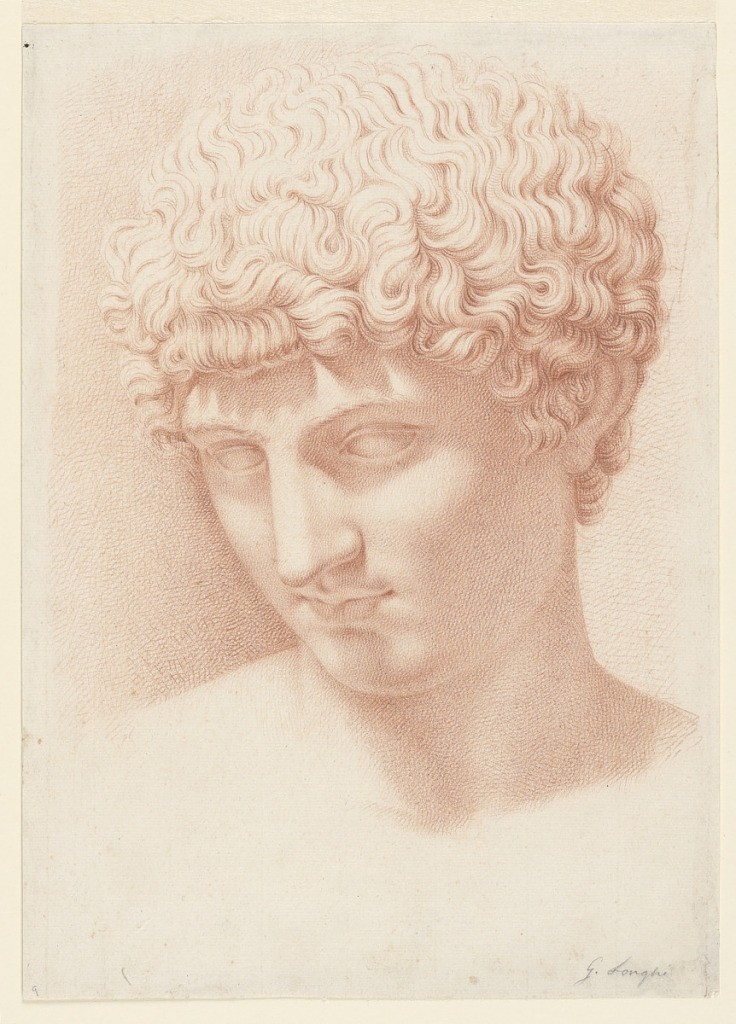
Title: Head of Apollo
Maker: Giuseppe Longhi, Italian, 1766–1831
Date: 1790–1830
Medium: Color pencil on cream paper
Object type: Drawing
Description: Drawing of the head of Apollo, the Greek and Roman god of the sun, light, music, prophecy, healing, and poetry, from a classical statue. His head, containing thick, curly hair, is facing one-quarter right and tilted slightly downward. The drawing is rendered by means of cross-hatching.